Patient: sex M, age 48
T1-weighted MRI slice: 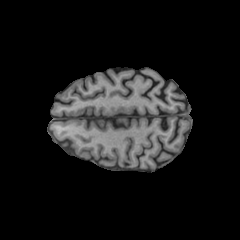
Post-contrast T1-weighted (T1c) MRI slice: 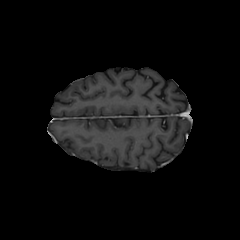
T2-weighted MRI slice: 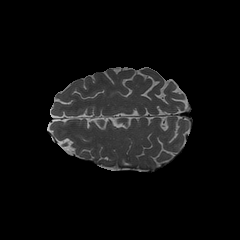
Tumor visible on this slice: no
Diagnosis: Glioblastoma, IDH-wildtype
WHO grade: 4